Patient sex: M
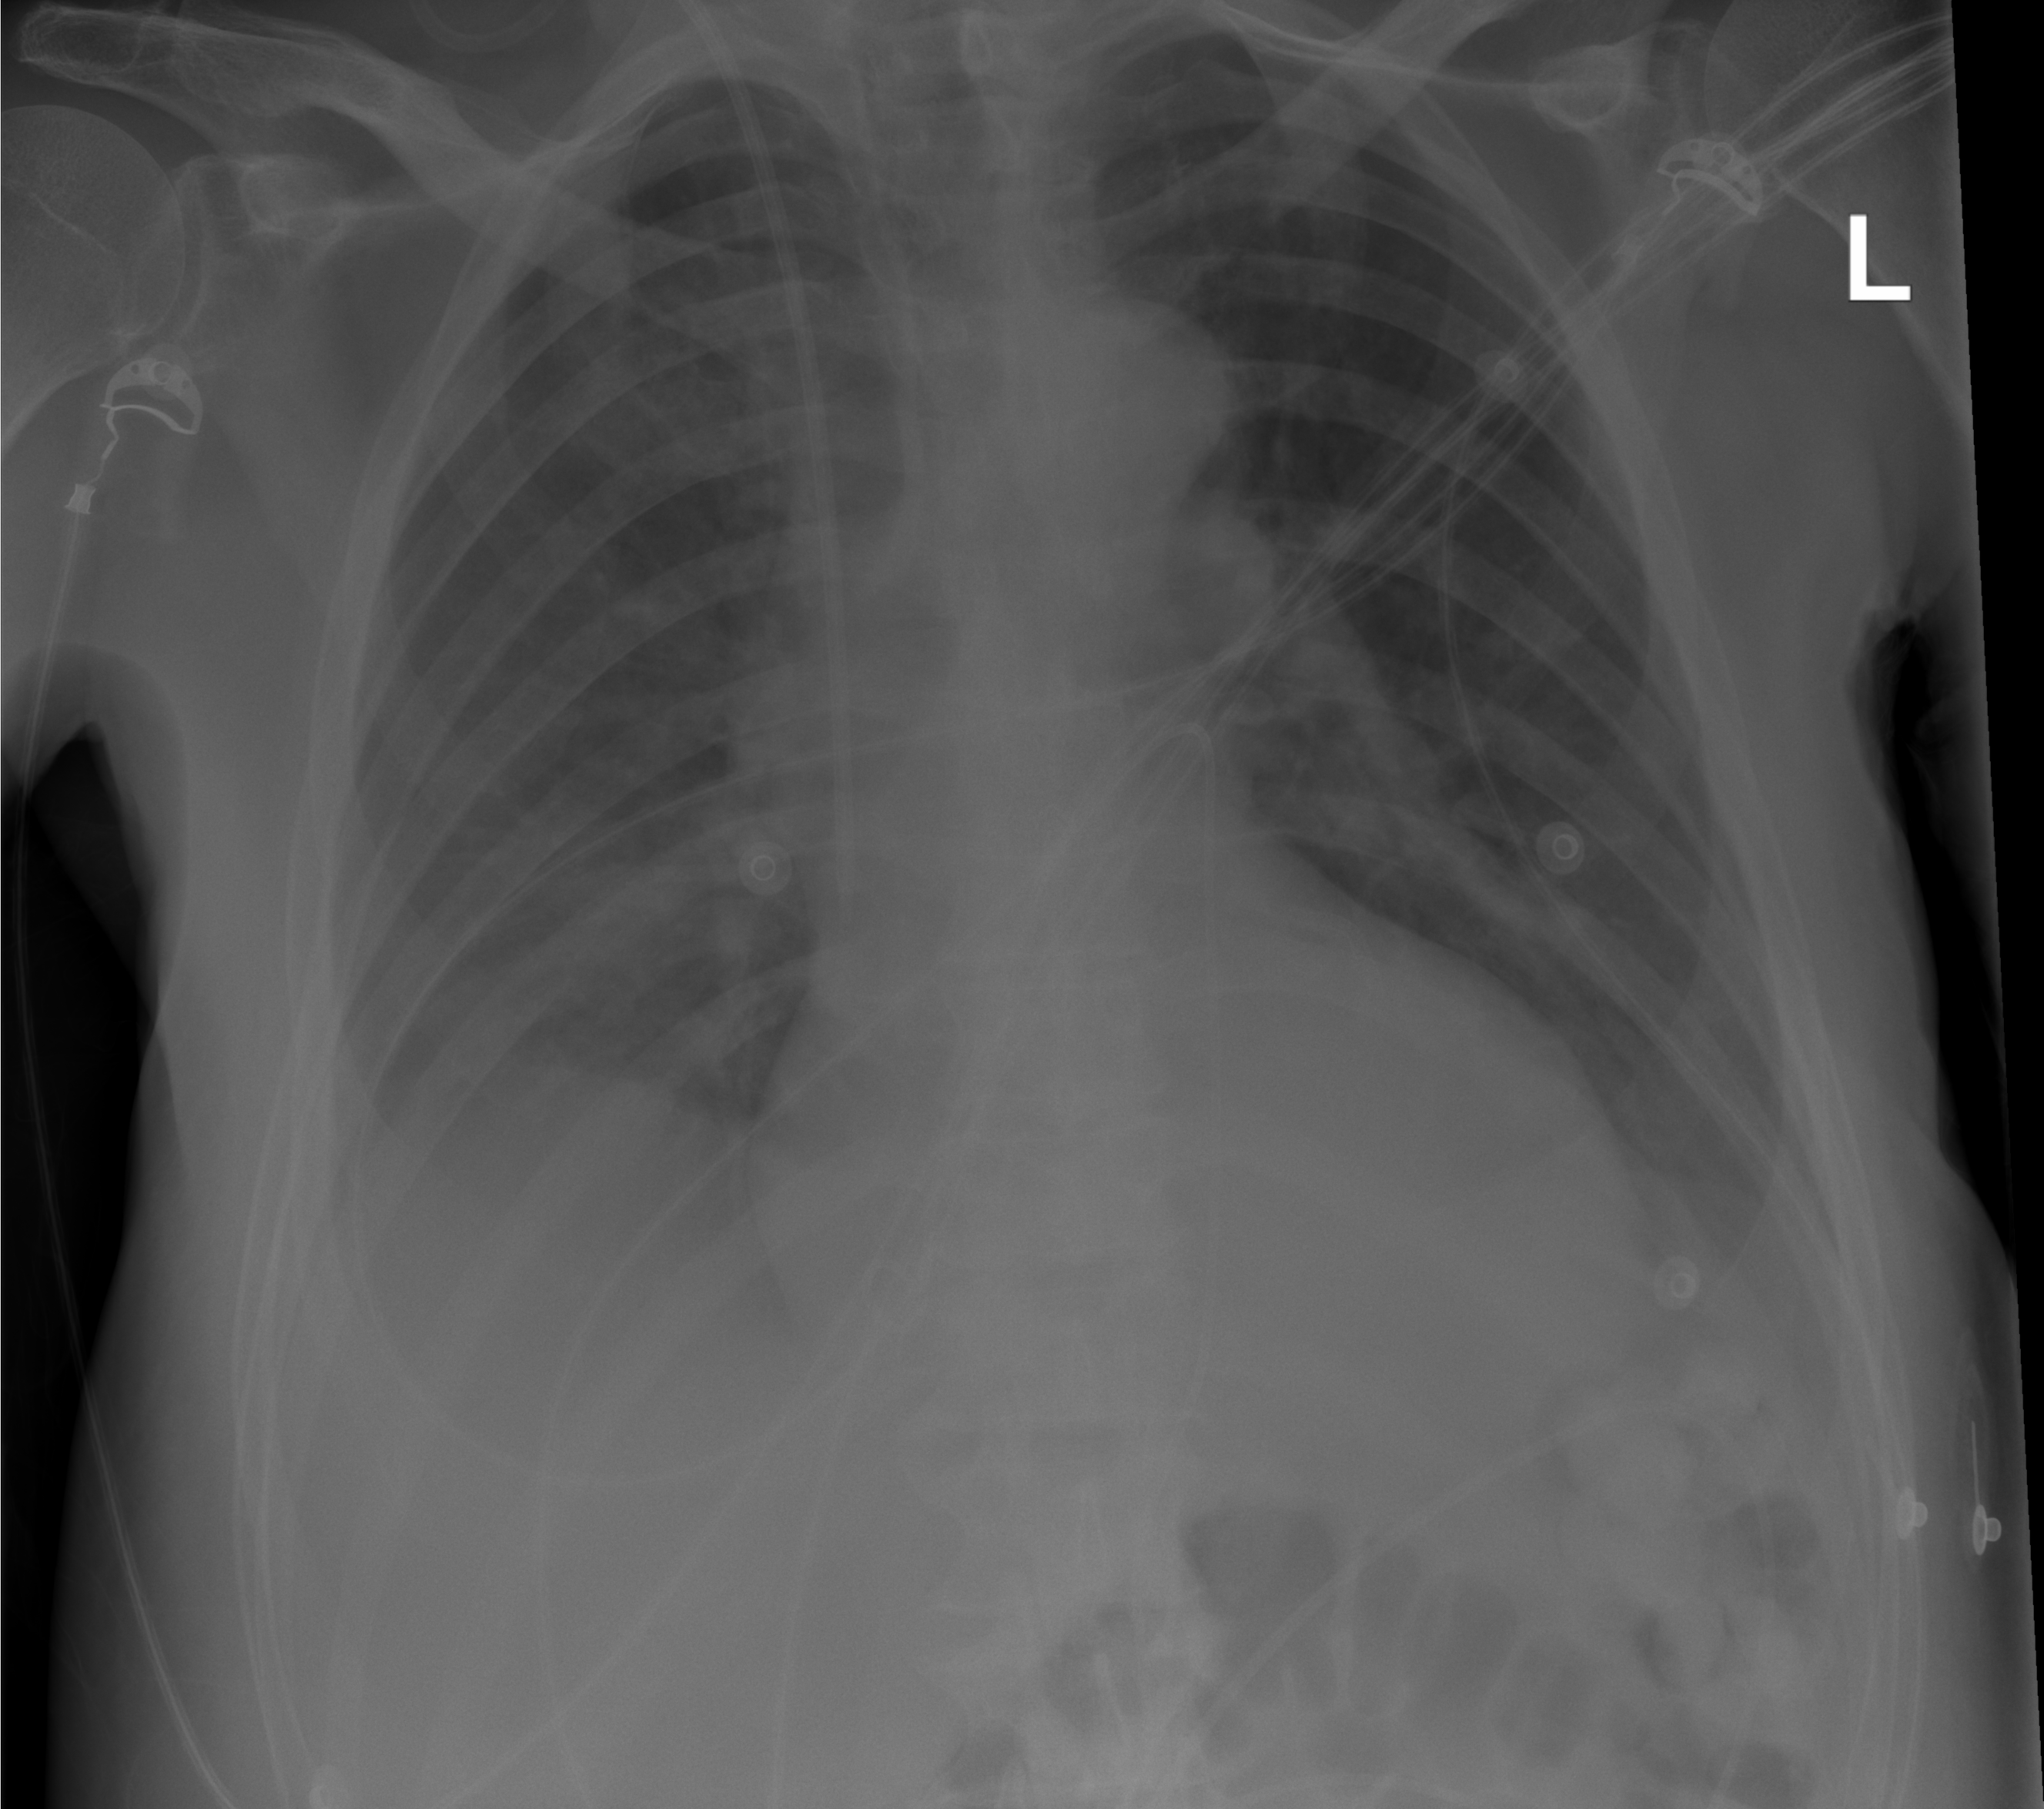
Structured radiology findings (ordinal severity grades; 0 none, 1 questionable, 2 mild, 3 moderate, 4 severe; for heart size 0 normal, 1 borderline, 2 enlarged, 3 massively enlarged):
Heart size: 0
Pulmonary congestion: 0
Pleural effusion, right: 2
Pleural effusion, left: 2
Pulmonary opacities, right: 0
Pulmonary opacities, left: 0
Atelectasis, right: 2
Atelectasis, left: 2